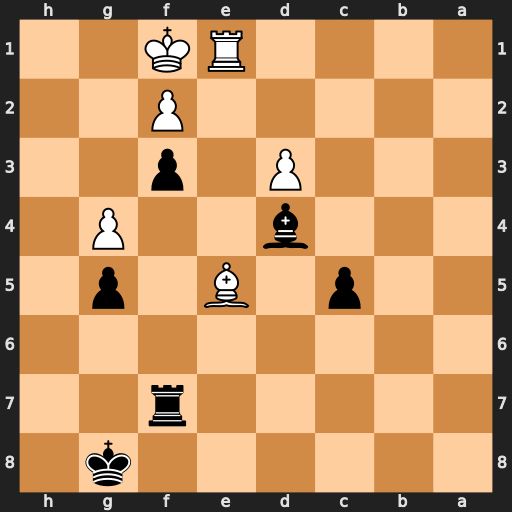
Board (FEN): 6k1/5r2/8/2p1B1p1/3b2P1/3P1p2/5P2/4RK2
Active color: b
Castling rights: -
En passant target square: -
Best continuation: Rh7 Kg1 Re7